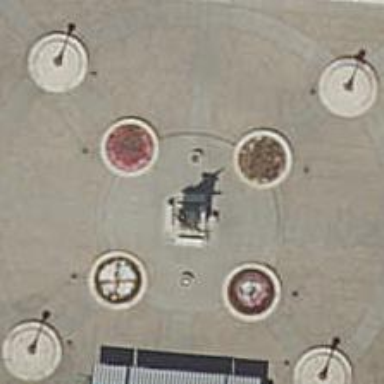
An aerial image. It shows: Statue is featured in the image.